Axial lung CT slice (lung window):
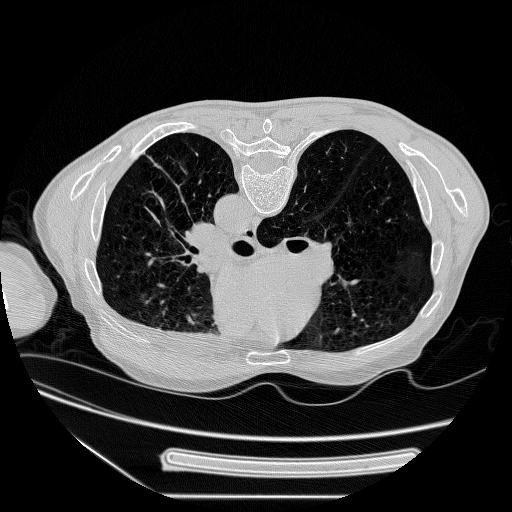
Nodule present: no